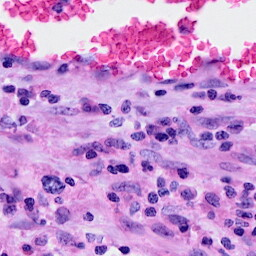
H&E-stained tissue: Cervix